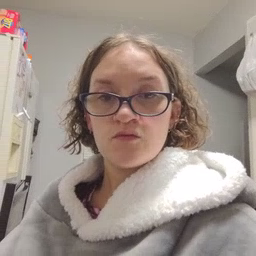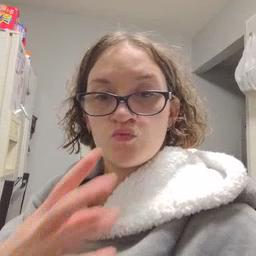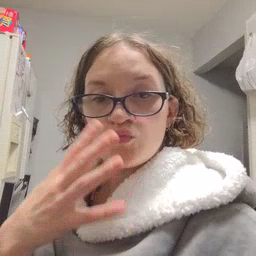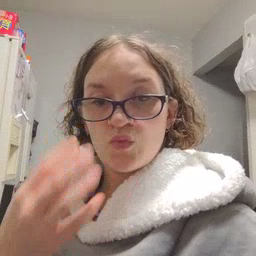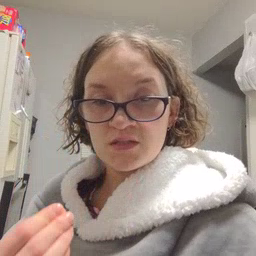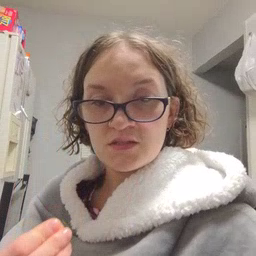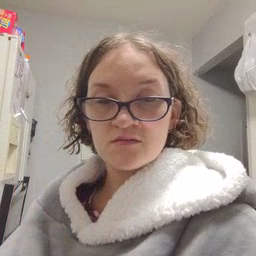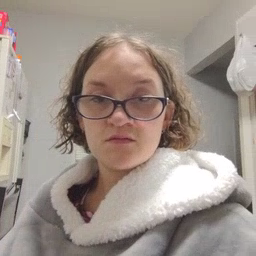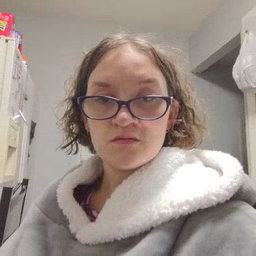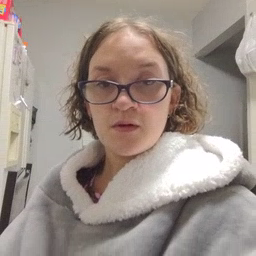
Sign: wet